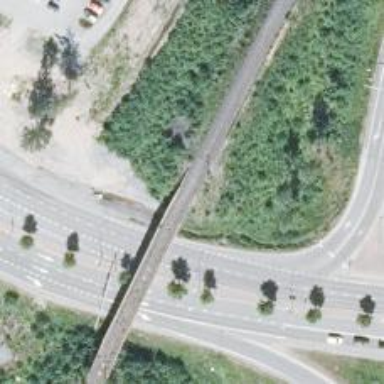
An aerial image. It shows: Bridge used by trains with continuous electrified contact lines.